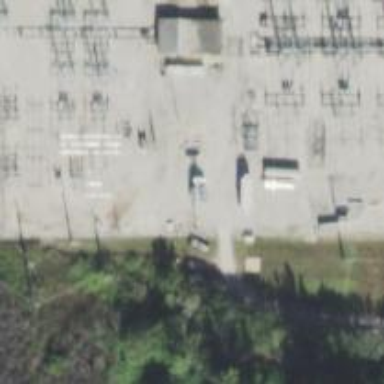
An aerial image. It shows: Switch for power supply.